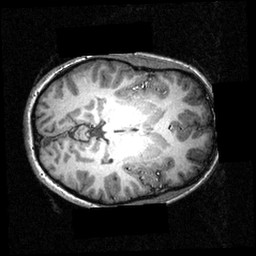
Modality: T1w
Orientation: axial
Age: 22
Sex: female
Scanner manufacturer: siemens
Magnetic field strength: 3.951 T
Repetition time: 1.5 s
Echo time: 0.00335 s